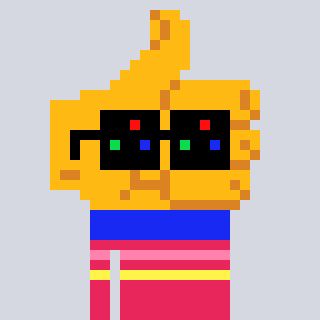
a pixel art character with square black sunglasses, a thumbsup-shaped head and a redpinkish-colored body on a cool background